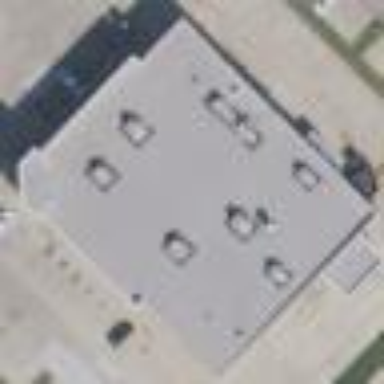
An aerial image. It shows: Retail building.